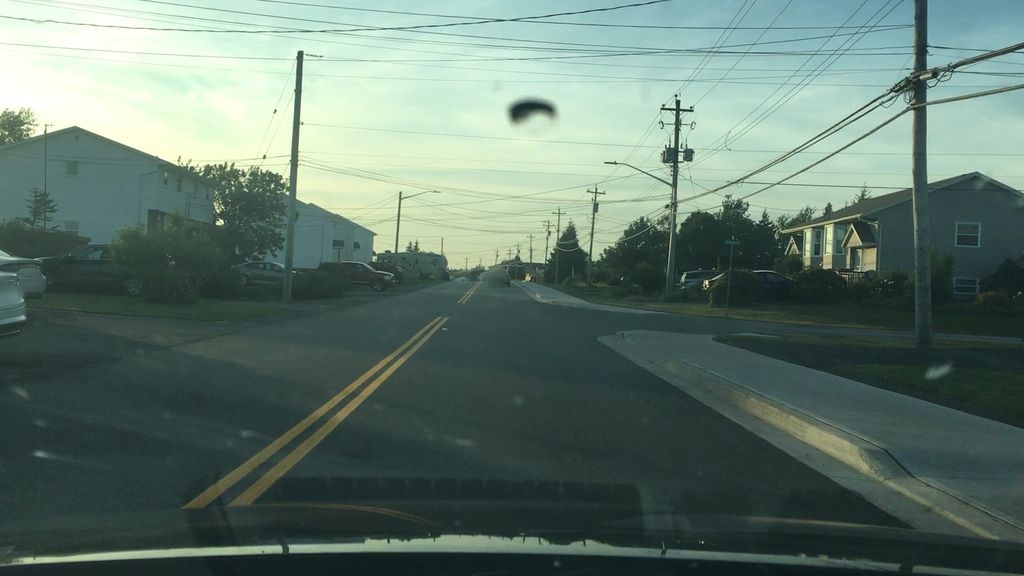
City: halifax